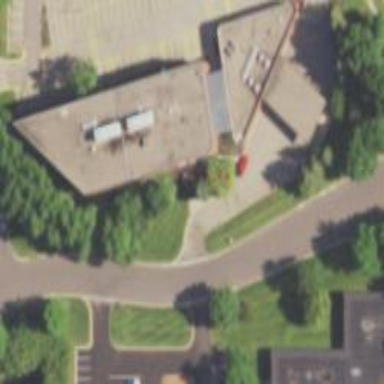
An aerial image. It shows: Office building.